Field crop: tomato
Growth stage: 1
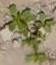
Species: portulaca